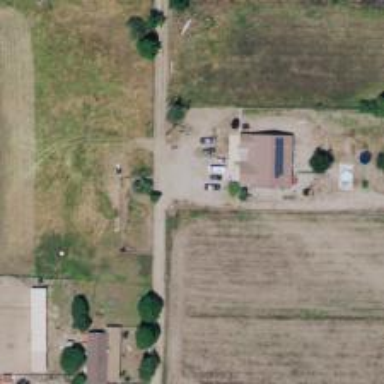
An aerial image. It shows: Driveway.